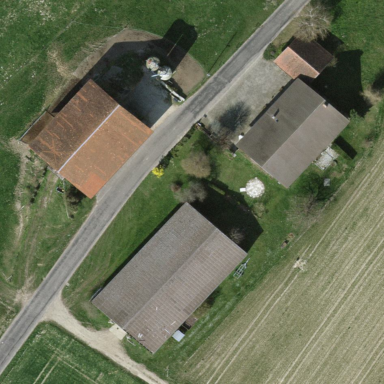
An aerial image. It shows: Farmyard area.